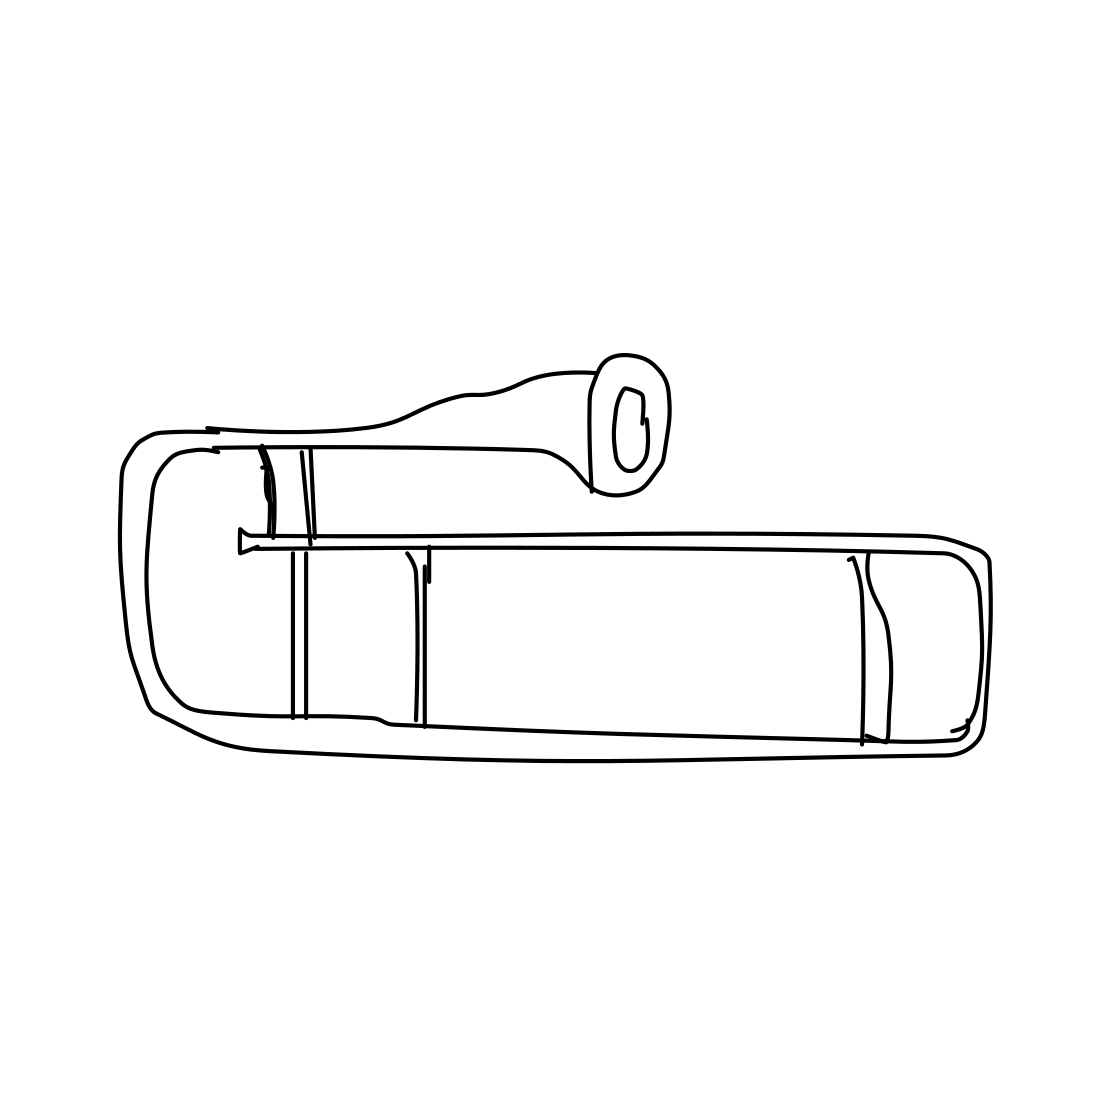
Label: trombone